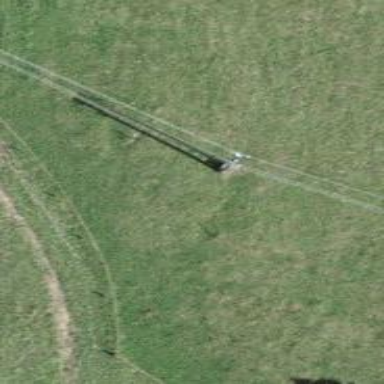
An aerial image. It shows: Utility pole in the area.